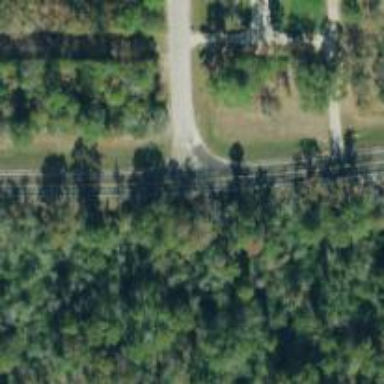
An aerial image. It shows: Secondary road.